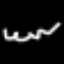
Label: squiggle